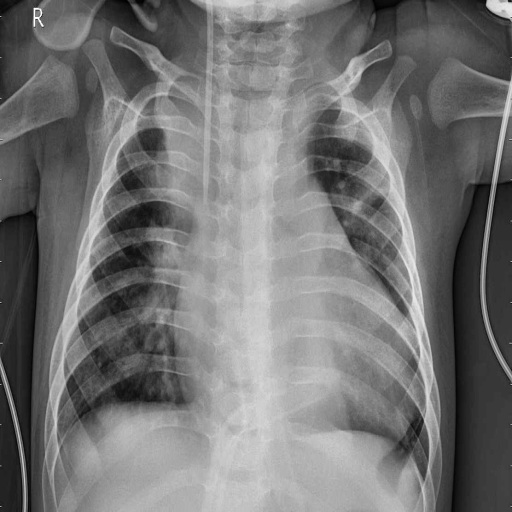
Finding: PNEUMONIA